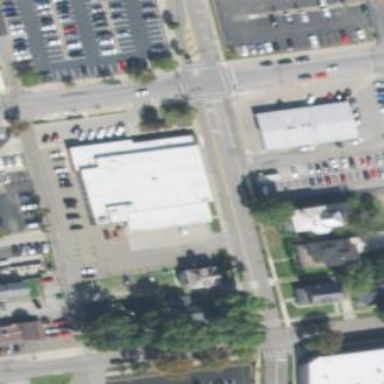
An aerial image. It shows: Post office building.